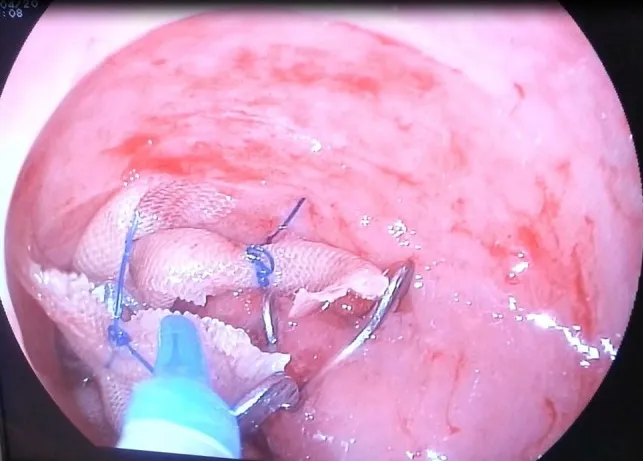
Mesh was placed between over-the-scope clips.
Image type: endoscopy (gi_endoscopy)